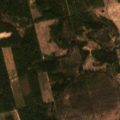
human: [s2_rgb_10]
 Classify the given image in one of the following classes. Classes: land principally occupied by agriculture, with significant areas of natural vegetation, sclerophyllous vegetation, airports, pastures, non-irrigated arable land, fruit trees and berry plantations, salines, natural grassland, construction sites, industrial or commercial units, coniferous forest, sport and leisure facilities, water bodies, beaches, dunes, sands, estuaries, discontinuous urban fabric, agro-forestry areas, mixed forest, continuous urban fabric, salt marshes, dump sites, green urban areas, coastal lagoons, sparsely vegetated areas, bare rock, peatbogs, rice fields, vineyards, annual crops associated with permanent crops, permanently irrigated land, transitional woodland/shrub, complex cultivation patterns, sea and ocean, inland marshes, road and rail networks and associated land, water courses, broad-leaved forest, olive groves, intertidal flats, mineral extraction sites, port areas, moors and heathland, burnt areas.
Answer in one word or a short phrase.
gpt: pastures, complex cultivation patterns, broad-leaved forest, coniferous forest, transitional woodland/shrub